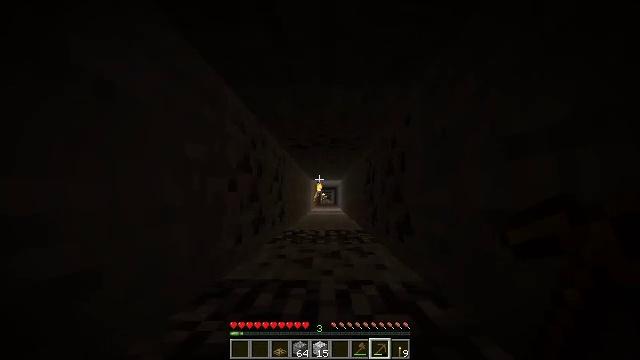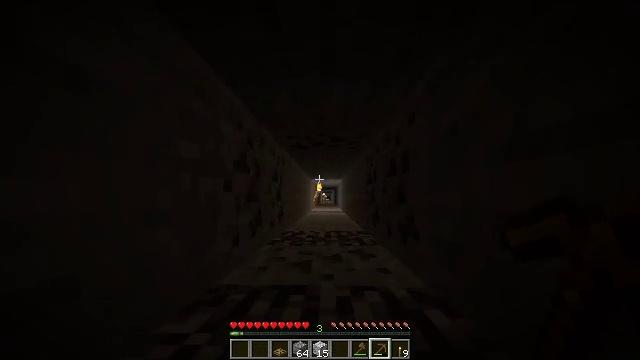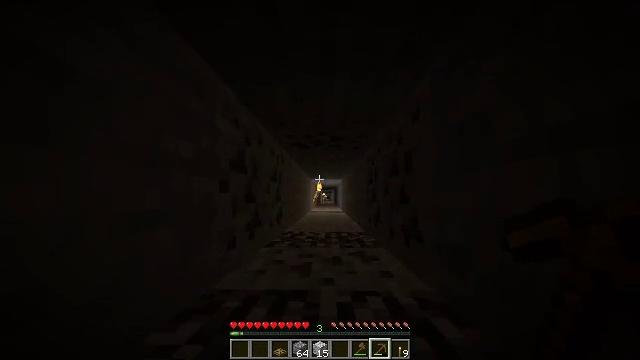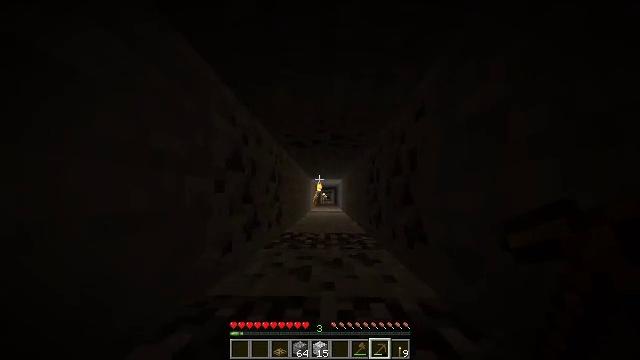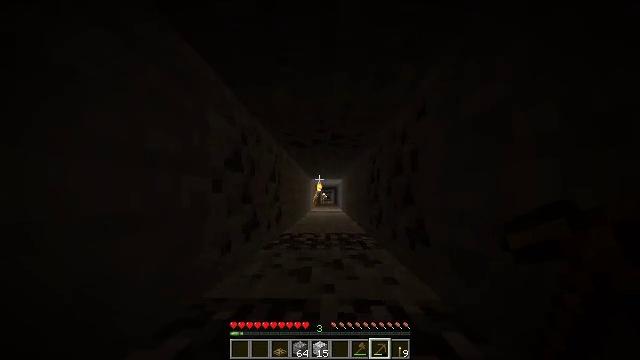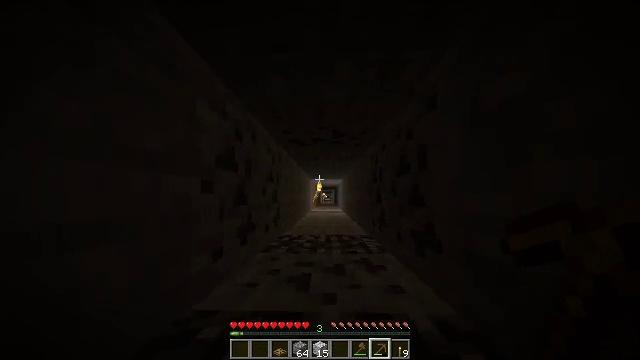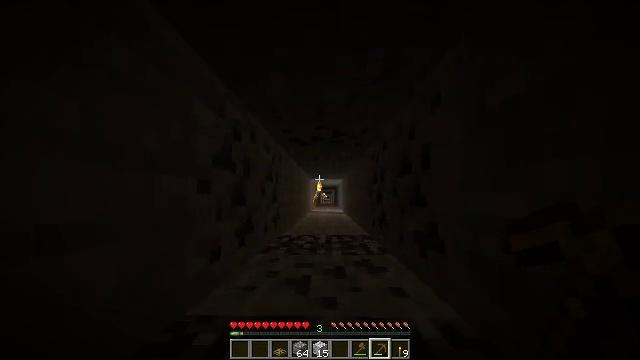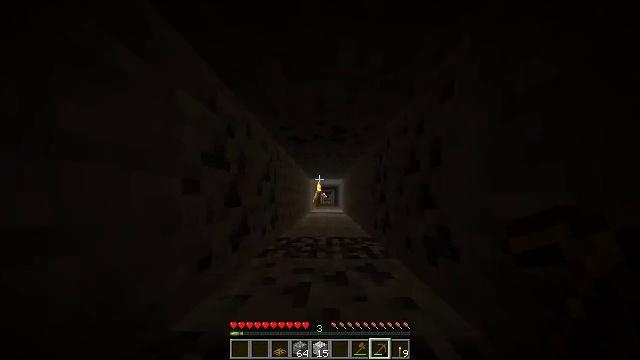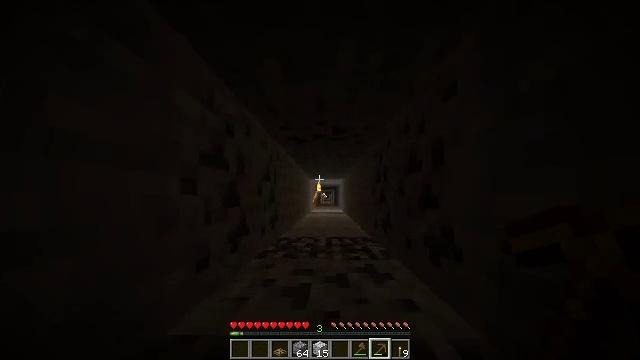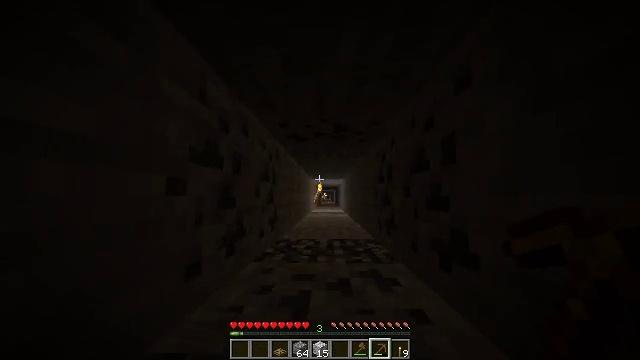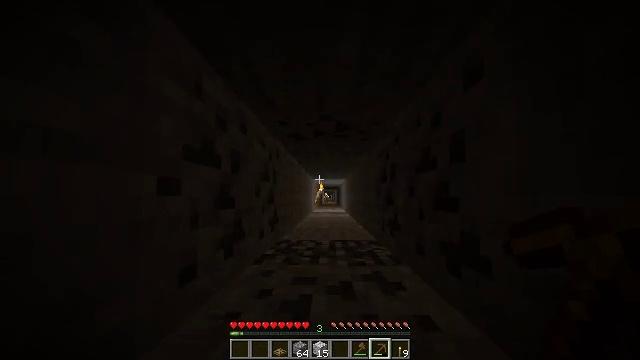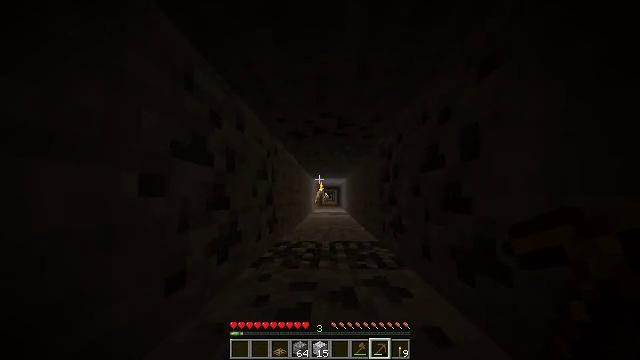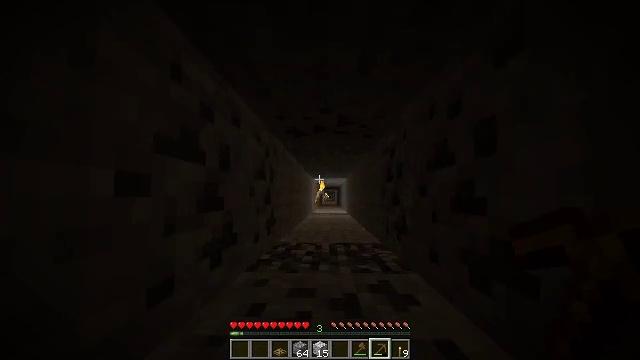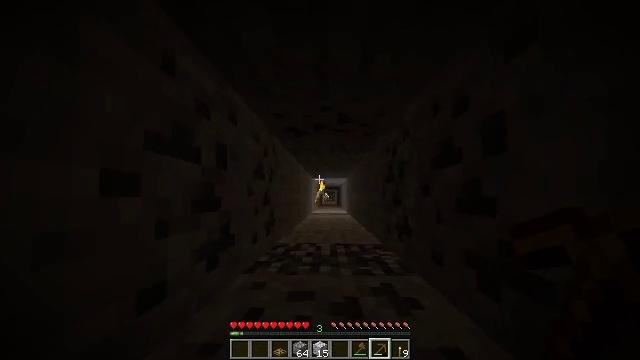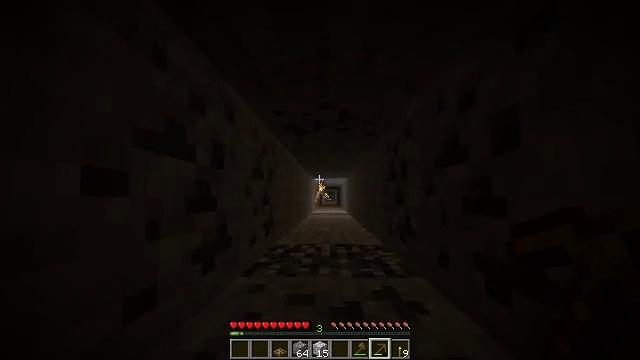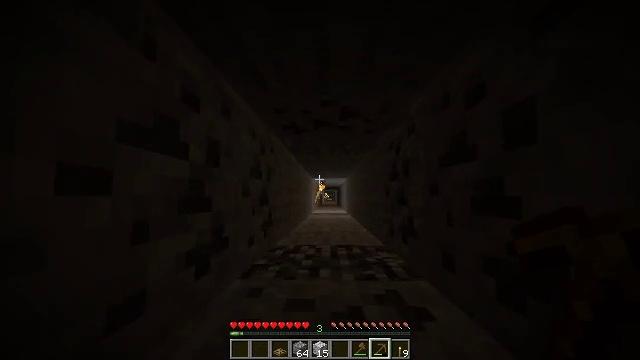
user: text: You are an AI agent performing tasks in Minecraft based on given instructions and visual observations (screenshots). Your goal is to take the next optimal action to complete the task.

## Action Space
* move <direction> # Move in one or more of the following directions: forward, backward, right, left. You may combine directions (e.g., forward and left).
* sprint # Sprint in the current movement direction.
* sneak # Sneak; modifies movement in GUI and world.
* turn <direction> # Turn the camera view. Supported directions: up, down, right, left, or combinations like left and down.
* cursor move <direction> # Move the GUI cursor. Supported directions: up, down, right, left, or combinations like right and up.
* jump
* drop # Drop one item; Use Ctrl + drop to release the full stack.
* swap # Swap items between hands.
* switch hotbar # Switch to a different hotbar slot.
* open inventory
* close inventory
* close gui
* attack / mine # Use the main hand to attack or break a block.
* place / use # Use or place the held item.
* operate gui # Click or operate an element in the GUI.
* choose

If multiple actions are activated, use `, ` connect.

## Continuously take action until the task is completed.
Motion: motion action
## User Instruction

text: Take down the wall torch for reuse.
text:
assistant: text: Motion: move forward
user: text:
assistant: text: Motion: move forward
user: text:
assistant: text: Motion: move forward
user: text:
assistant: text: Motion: move forward
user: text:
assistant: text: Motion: move forward
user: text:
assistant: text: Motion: move forward
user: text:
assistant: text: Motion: move forward
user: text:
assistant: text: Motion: move forward
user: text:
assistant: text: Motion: move forward
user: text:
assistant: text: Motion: move forward
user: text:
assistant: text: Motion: move forward
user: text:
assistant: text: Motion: move forward
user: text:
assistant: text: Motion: move forward
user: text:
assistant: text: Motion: move forward
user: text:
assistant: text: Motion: move forward
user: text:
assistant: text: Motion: move forward
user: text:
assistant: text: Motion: move forward
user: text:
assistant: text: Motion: move forward
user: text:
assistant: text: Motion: move forward
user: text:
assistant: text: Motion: move forward
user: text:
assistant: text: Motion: move forward
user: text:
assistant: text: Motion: move forward
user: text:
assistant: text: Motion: move forward
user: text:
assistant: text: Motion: move forward
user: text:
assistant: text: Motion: move forward
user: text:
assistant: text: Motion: move forward
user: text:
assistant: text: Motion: move forward
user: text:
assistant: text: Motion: move forward
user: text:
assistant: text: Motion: move forward
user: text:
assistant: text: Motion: move forward